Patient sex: M
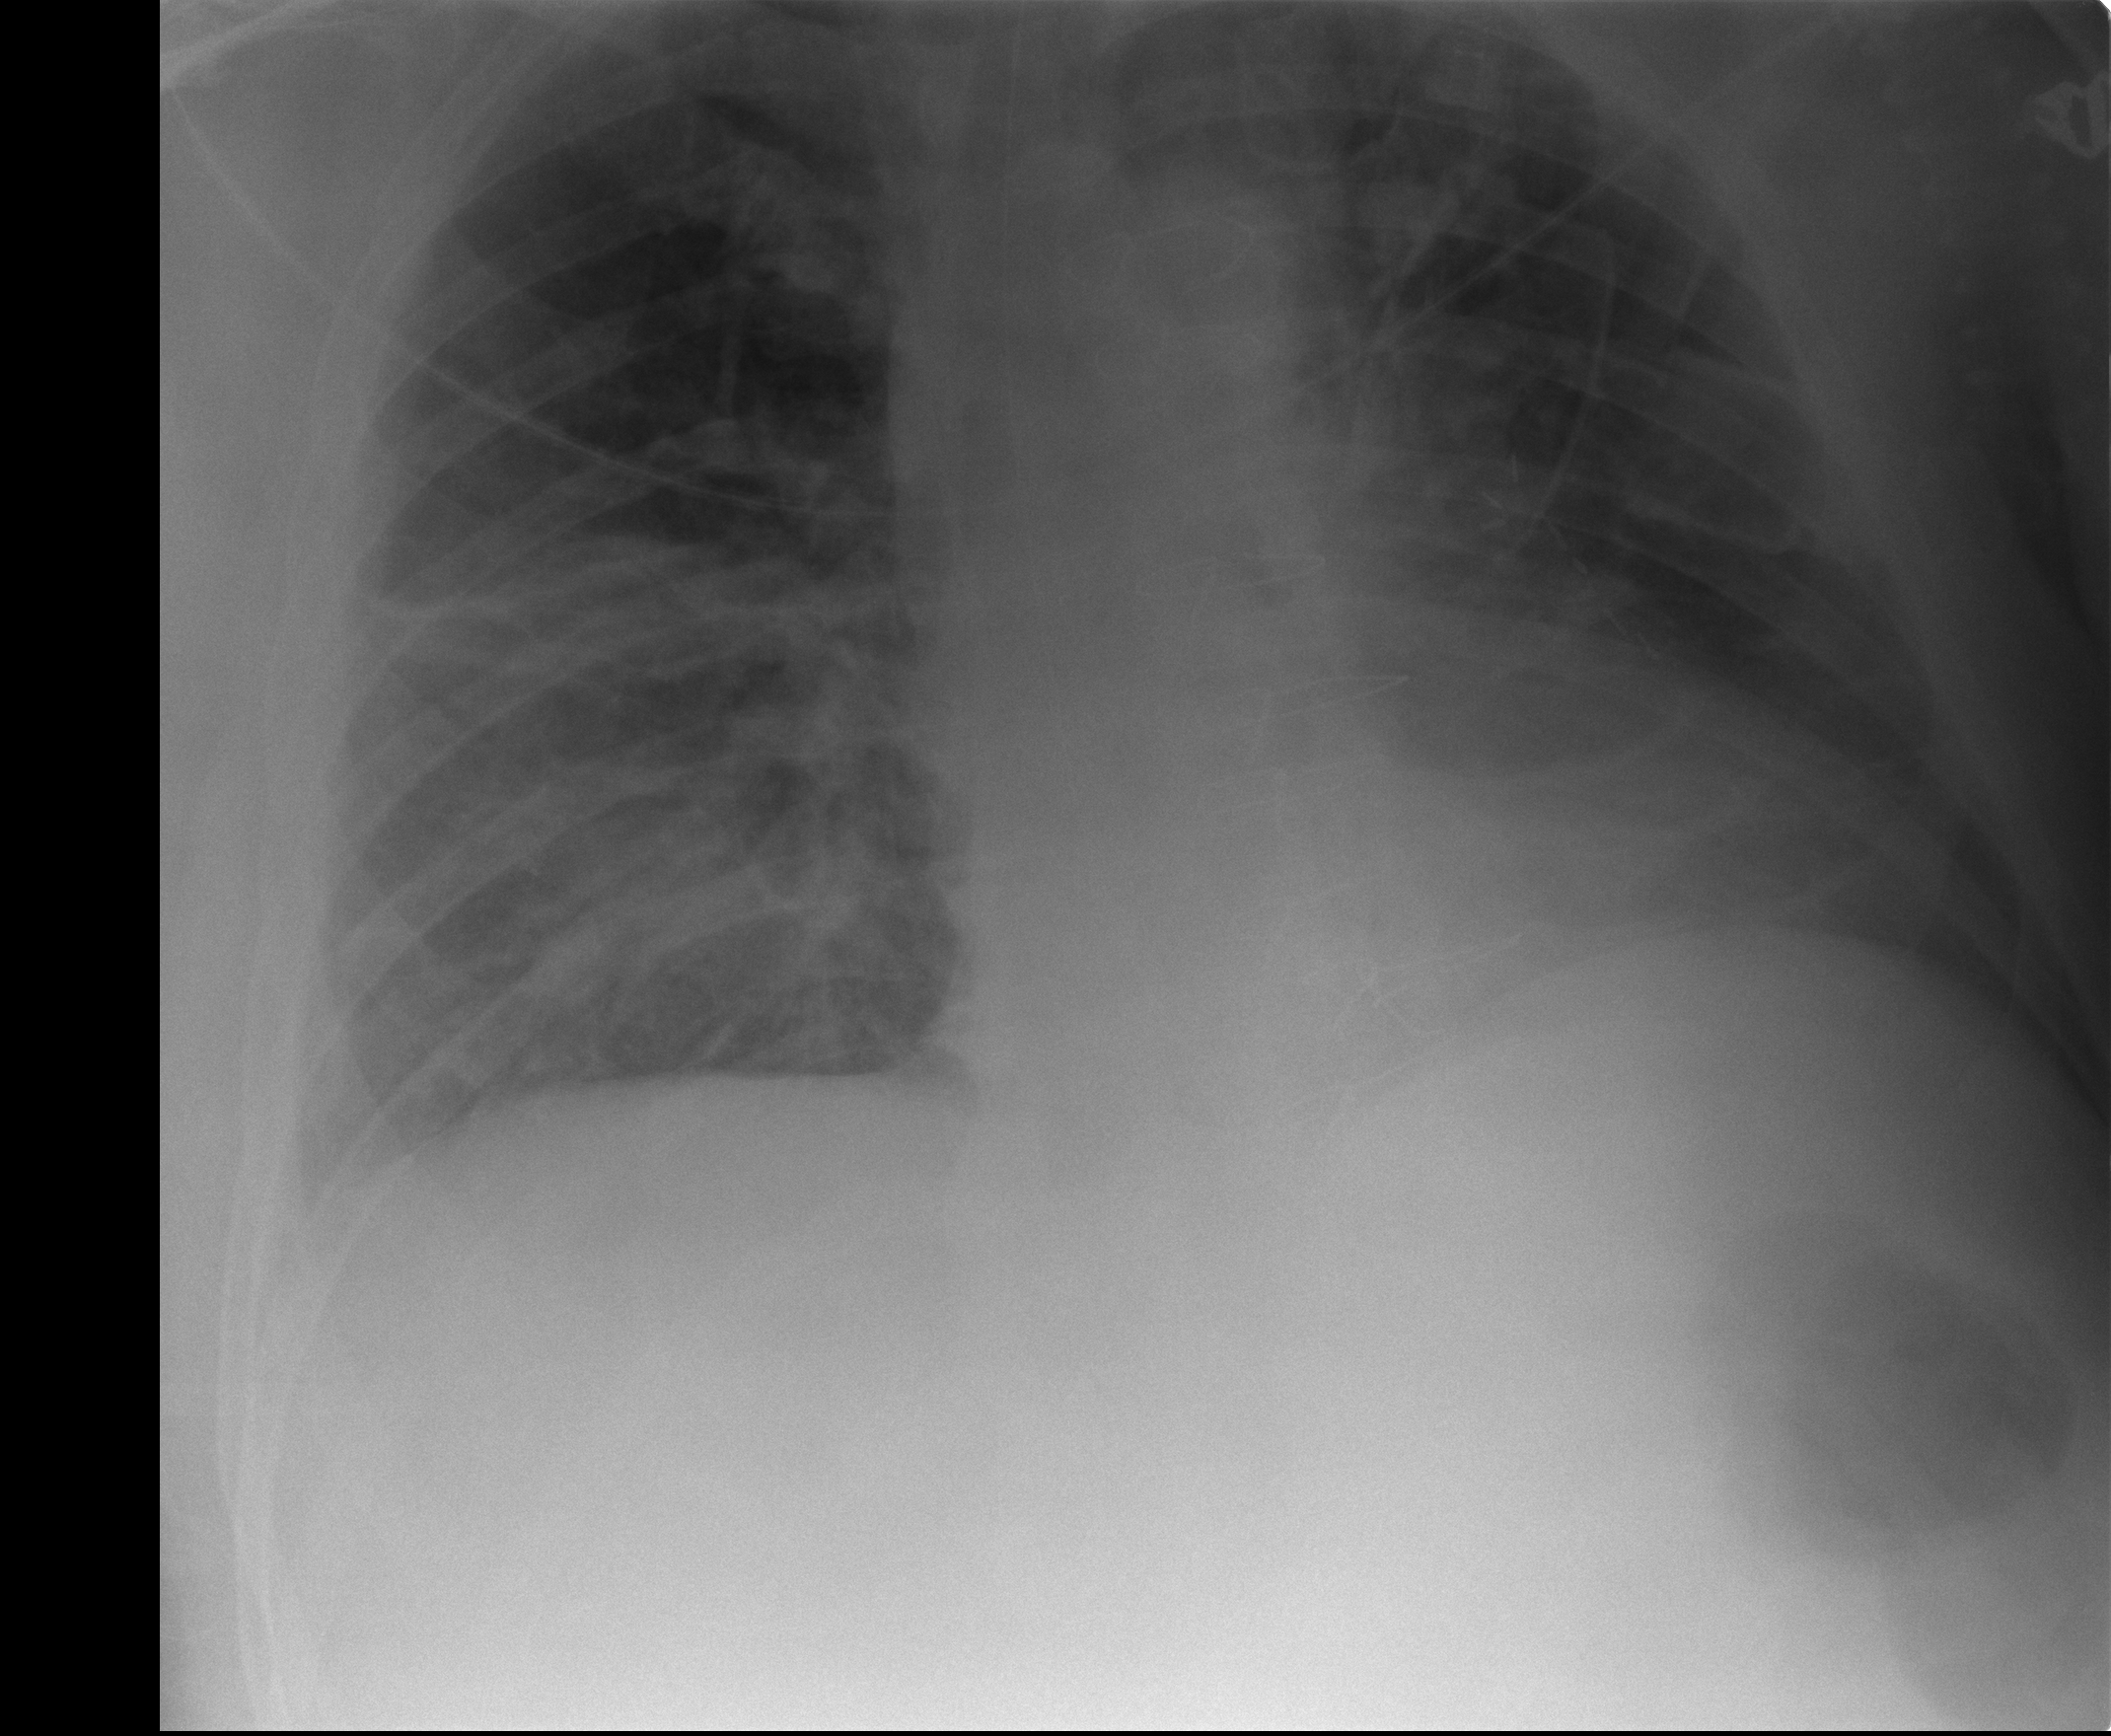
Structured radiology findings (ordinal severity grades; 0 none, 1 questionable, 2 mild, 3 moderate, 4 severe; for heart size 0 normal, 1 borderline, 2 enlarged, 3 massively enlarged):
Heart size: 2
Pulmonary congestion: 2
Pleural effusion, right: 2
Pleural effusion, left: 0
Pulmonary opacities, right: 1
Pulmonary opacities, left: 0
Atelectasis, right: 2
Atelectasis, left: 1